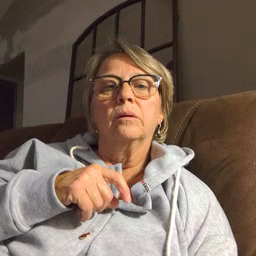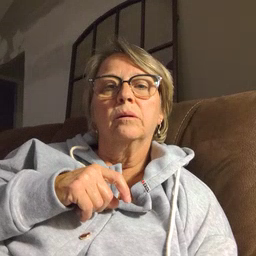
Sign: doll